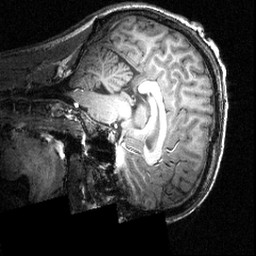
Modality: T1w
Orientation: sagittal
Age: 21
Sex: male
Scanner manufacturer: siemens
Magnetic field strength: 3.951 T
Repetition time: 1.5 s
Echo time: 0.00335 s